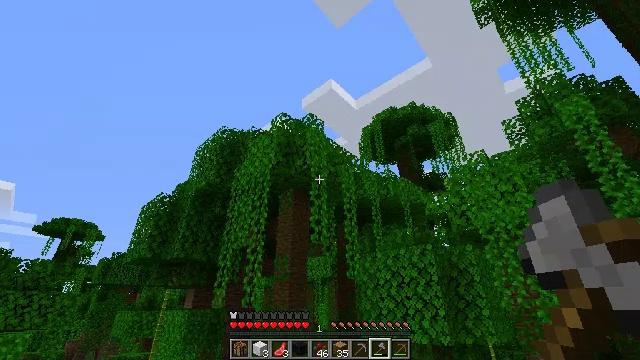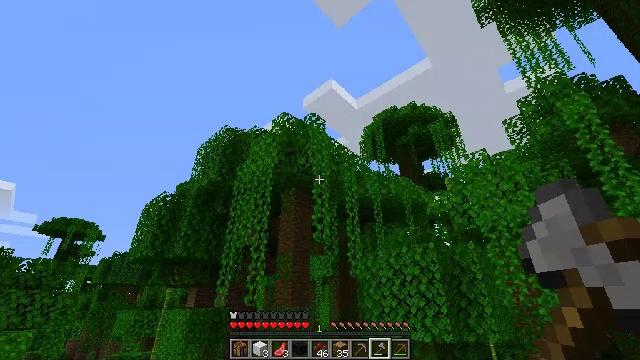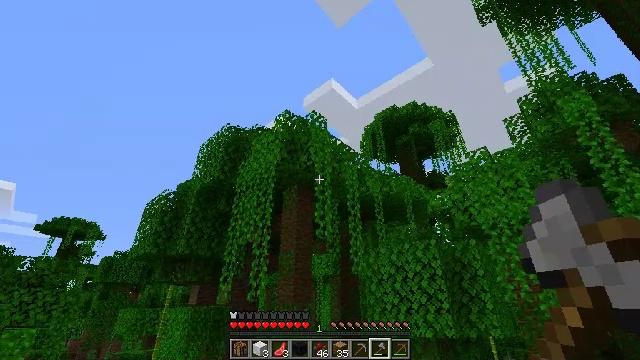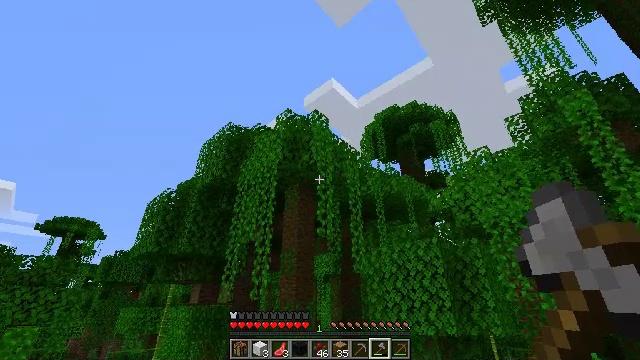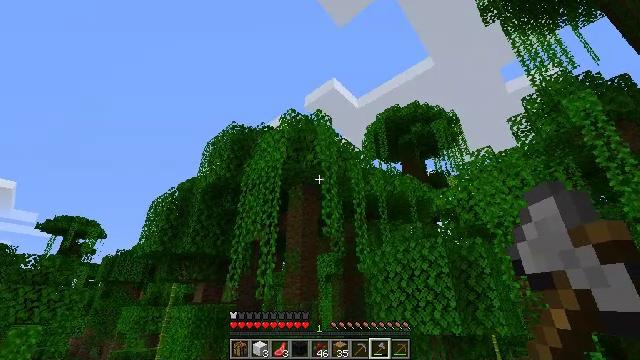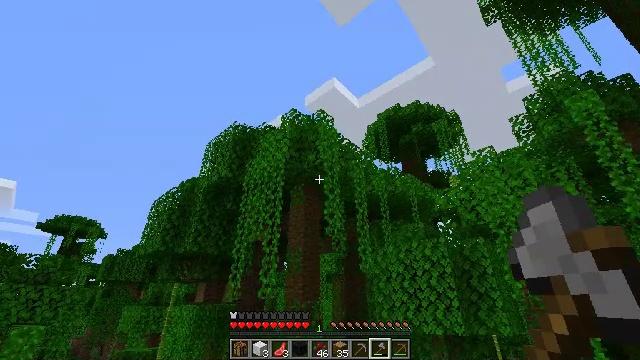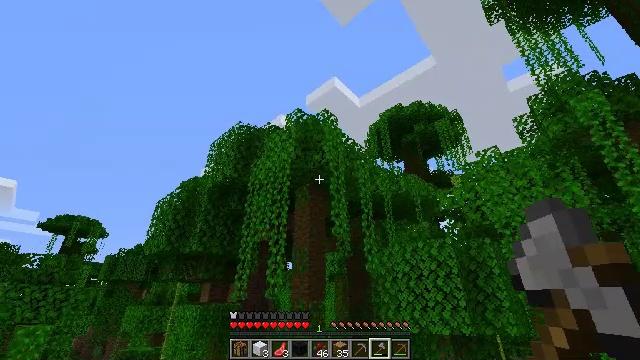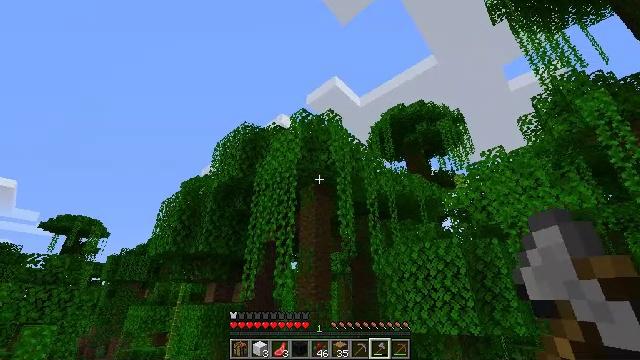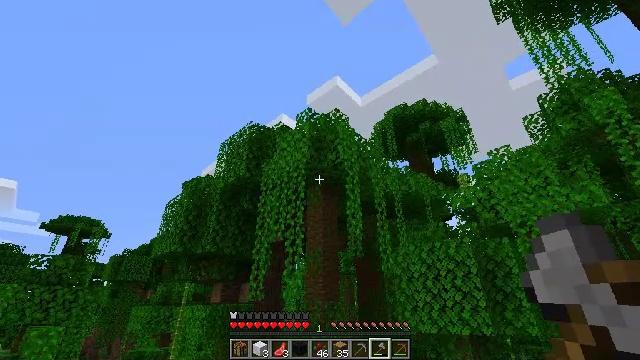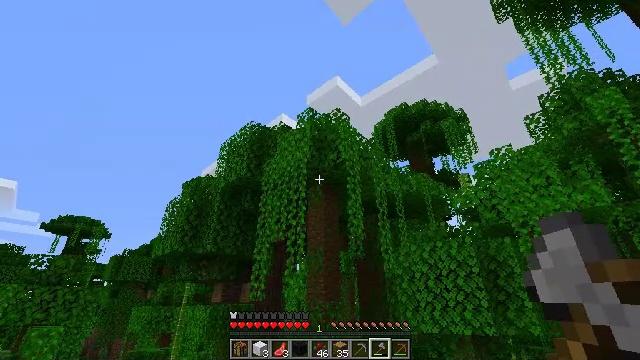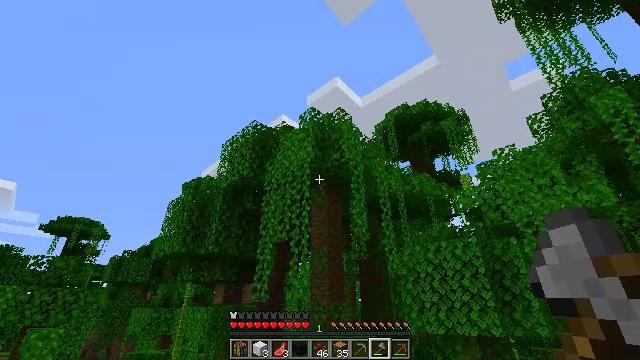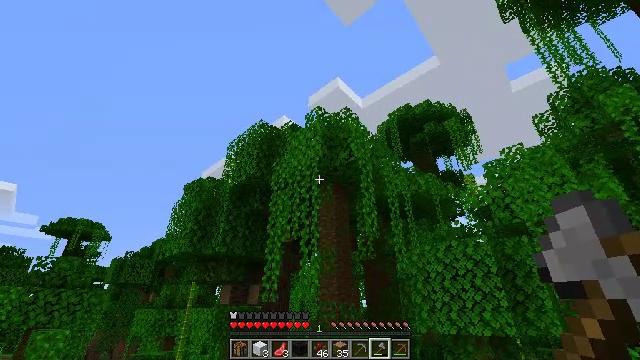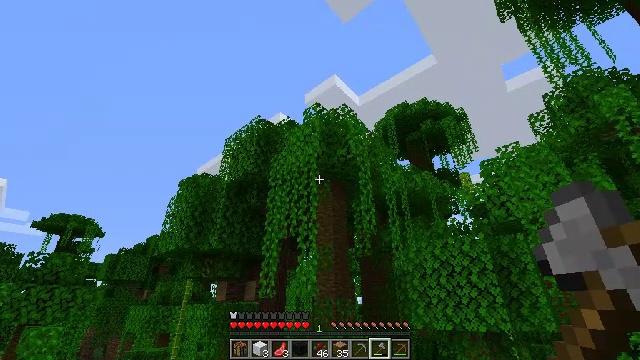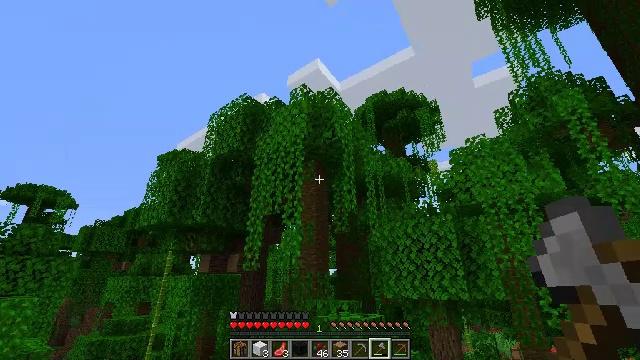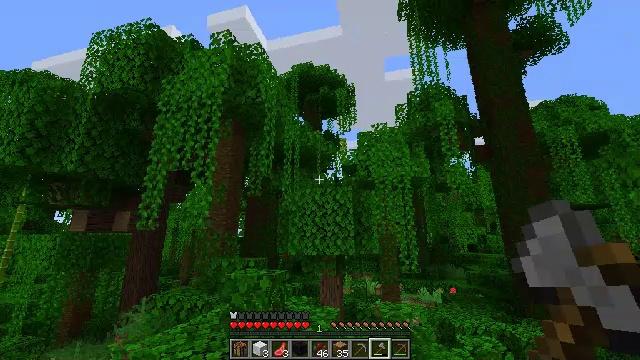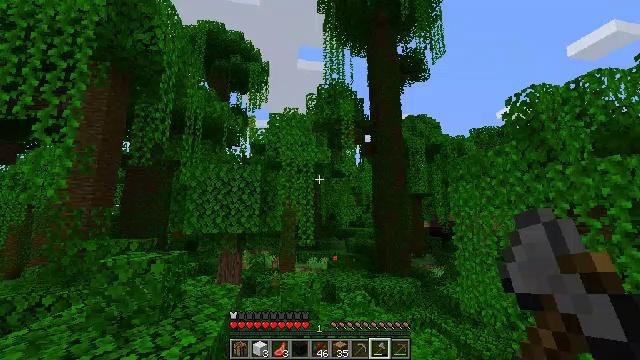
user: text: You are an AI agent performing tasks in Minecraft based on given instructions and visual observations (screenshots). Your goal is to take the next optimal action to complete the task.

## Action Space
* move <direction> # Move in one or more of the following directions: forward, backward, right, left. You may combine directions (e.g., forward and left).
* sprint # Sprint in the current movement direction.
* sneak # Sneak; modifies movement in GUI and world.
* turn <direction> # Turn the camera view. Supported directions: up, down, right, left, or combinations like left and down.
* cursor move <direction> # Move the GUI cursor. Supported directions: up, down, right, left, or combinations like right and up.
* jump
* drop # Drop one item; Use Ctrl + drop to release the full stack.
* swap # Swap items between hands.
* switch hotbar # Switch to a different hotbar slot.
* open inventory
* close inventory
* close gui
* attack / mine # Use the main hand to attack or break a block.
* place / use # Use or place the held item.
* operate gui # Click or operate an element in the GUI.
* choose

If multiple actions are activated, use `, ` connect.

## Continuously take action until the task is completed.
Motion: motion action
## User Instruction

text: Clear the jungle leaves to make way.
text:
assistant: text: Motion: move left, jump
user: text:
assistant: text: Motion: move left, jump
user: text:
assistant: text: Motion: move left, jump
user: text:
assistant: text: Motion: move left
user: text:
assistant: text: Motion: move left
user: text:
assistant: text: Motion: move left
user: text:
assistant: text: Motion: move left
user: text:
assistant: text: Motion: move forward and move left
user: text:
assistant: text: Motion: move forward and move left
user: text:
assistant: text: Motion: move left
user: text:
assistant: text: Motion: move left
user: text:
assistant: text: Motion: move forward and move left, turn right
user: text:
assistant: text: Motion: move forward and move left, turn right and down
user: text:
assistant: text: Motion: move forward and move left, turn right and down
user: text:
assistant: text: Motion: move left, turn right and down
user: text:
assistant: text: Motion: move left, turn right and down
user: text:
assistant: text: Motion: move left
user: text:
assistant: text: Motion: move left
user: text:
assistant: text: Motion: no_op
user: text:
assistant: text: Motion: turn left
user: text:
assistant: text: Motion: no_op
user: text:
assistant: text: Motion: turn right
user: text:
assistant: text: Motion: turn right
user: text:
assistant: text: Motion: turn right
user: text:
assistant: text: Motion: turn left
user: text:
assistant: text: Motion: turn left
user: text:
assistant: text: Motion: turn left
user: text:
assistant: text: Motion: turn left
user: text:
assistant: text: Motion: turn left
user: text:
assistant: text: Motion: no_op